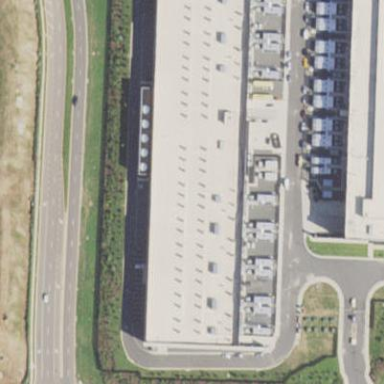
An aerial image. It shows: Data center building.